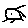
Label: sun